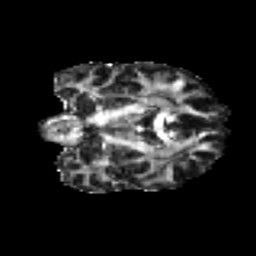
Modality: FA
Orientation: coronal
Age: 51
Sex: female
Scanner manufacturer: ge
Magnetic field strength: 3 T
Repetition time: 7.8 s
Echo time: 0.0606 s